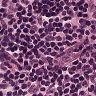
Metastatic tissue present: no